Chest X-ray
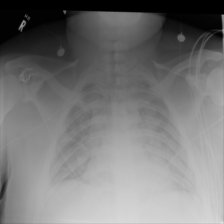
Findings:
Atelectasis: negative
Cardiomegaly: negative
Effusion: negative
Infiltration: negative
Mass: negative
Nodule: negative
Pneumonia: negative
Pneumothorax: negative
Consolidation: negative
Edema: negative
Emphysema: negative
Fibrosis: negative
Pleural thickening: negative
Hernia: negative